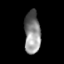
Tissue: skin
Cell type: Endothelial cells
Senescence score: 0.2734
Nuclear area (px): 666
Mean DAPI intensity: 135.781